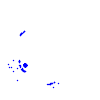
Particle: kaon